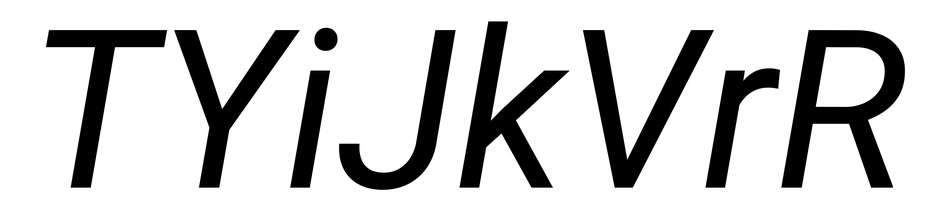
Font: Roboto-Italic_Italic